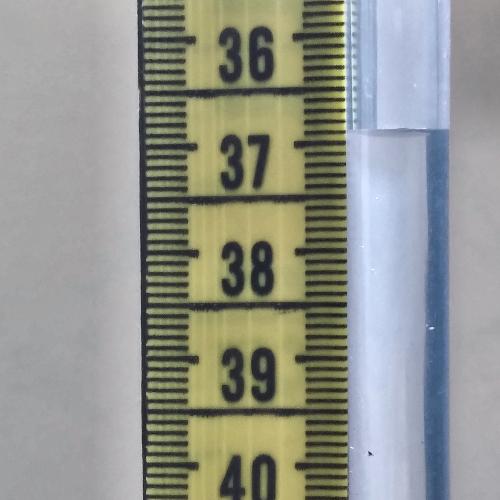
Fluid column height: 36.9 cm